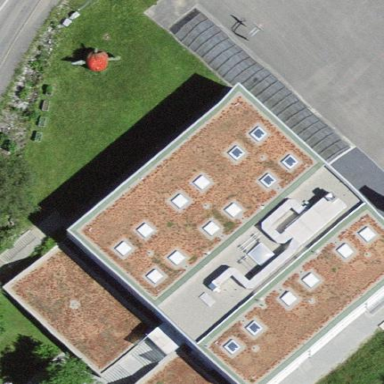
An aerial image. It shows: School building.